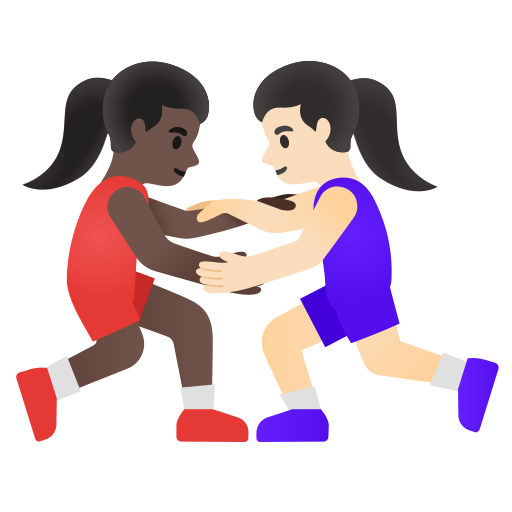
Emoji: 👩🏿‍🫯‍👩🏻